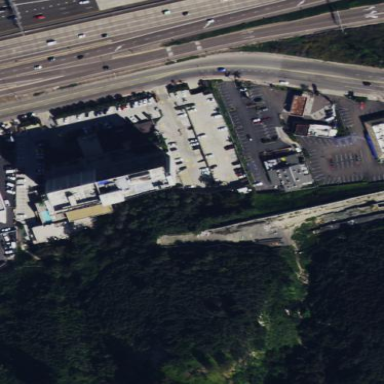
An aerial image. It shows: Hotel building.